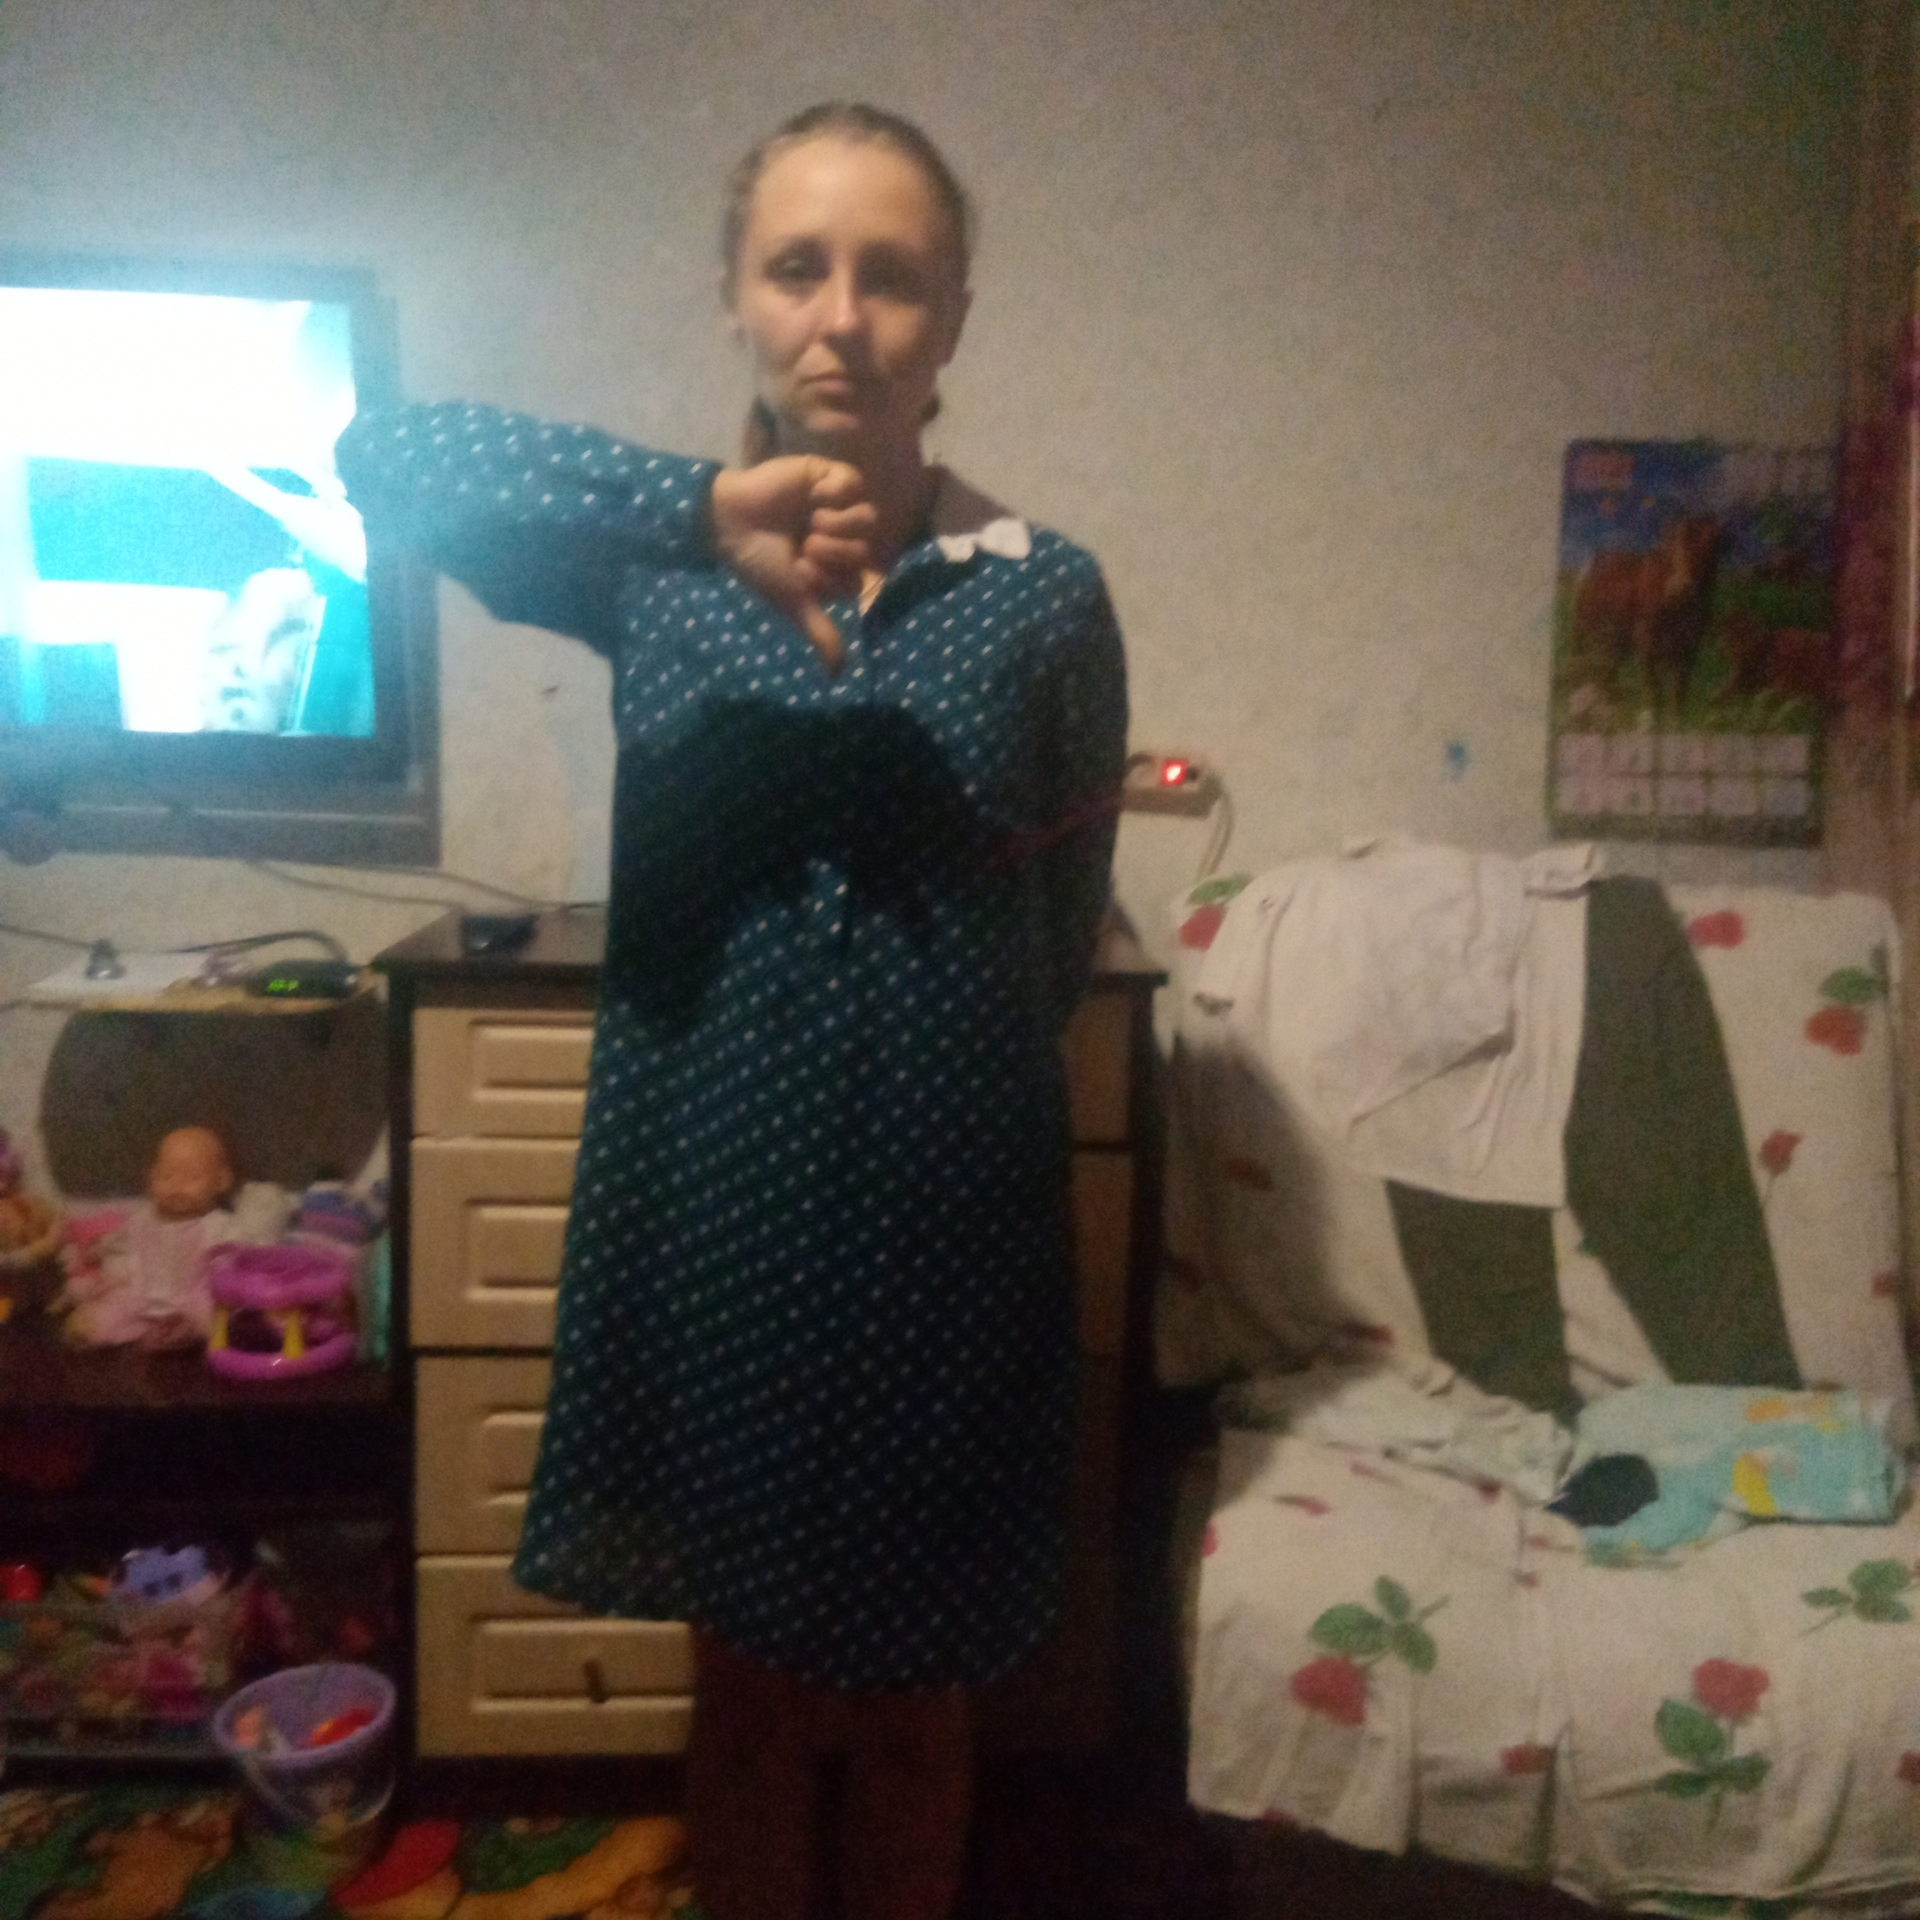
Label: noise